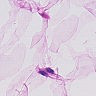
Metastatic tissue present: no